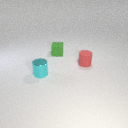
small cyan metal cylinder to the left of small red rubber cylinder